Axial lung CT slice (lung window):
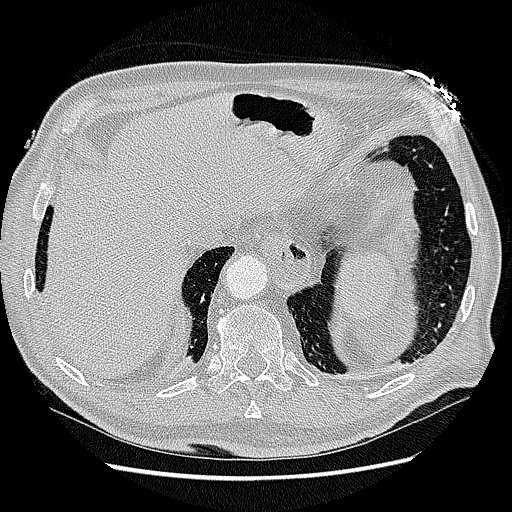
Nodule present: no